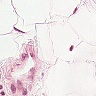
Metastatic tissue present: no